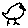
Label: bird